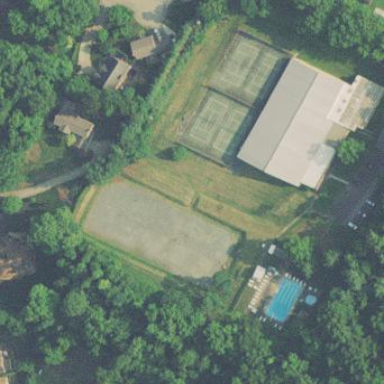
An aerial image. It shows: Tennis court on the leisure land pitch.